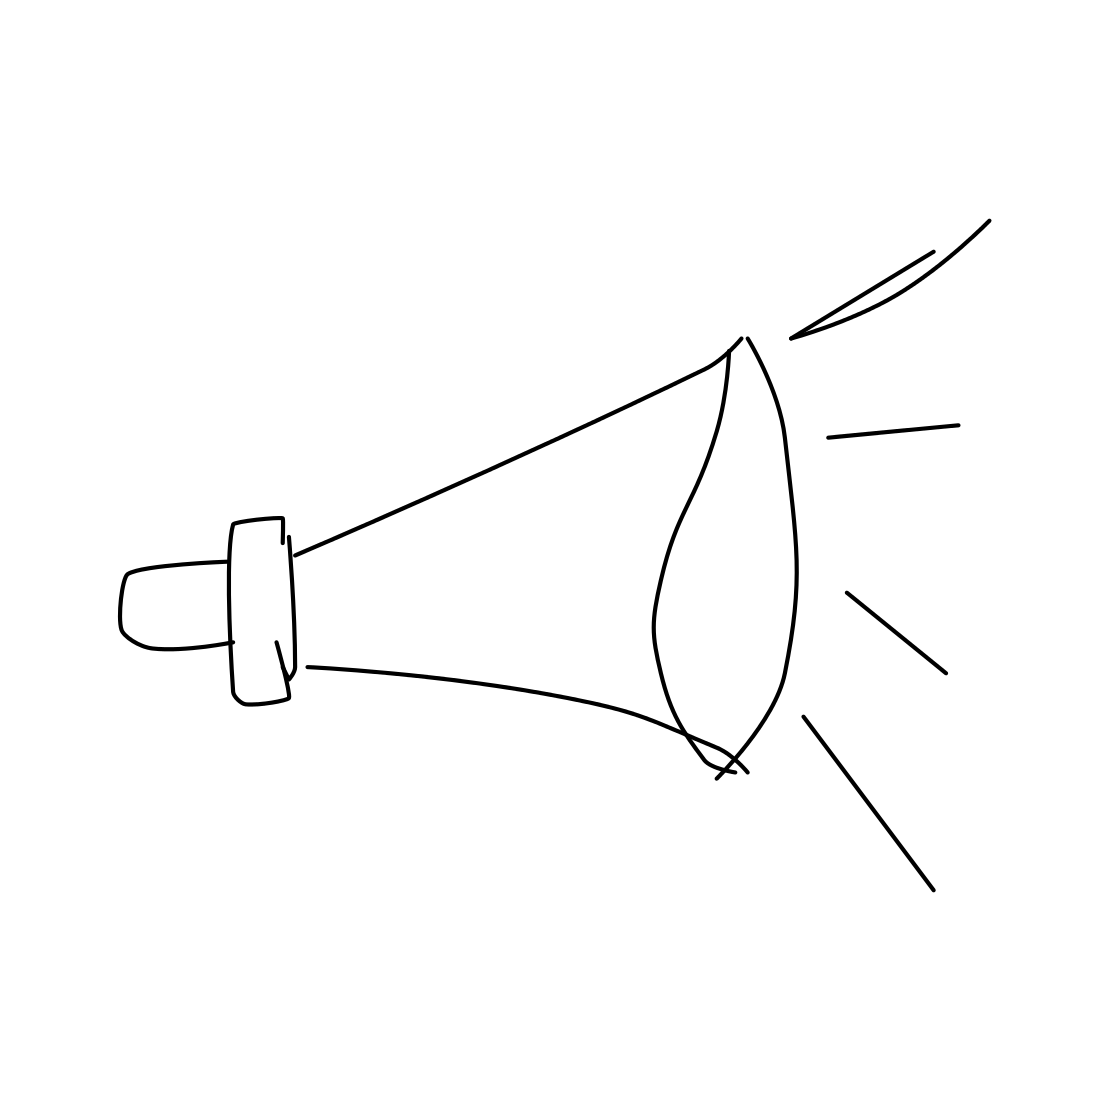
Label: loudspeaker